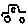
Label: car